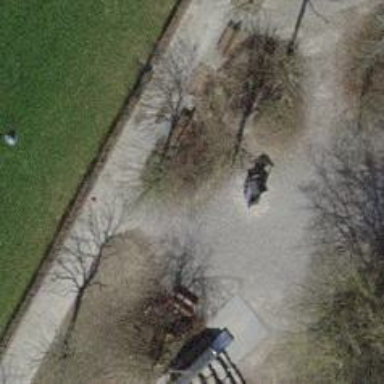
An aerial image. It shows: Playground with various play structures.